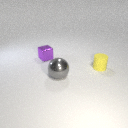
large gray metal sphere to the left of small yellow rubber cylinder